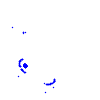
Particle: kaon